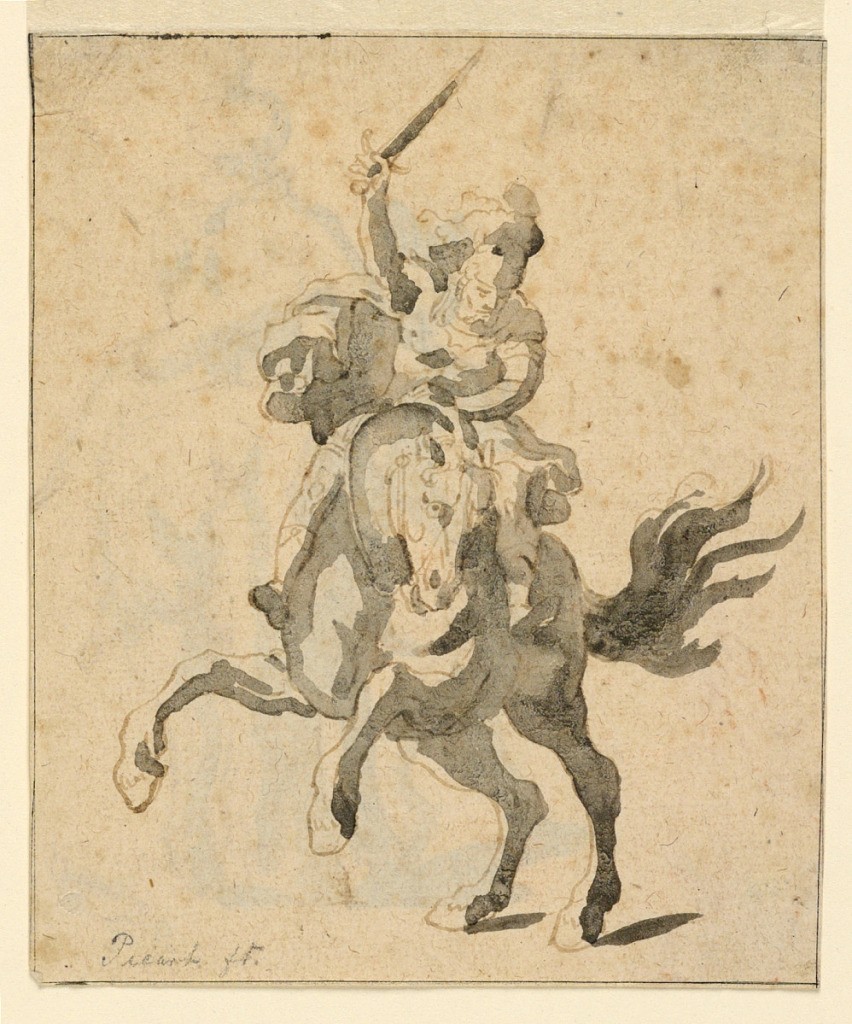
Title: Figure on a Rearing Horse
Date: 17th century
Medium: Pen and ink, brush and wash on paper
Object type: Drawing
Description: Figure on a rearing horse